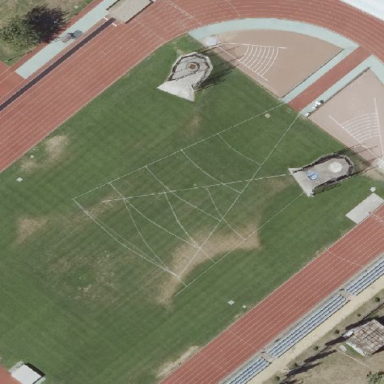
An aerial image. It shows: Athletics pitch with grass surface for leisure land.